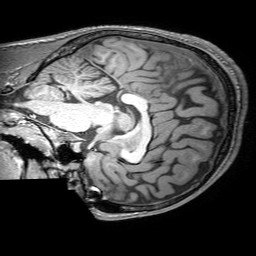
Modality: T1w
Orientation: sagittal
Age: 24
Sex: male
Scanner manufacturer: philips
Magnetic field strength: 3 T